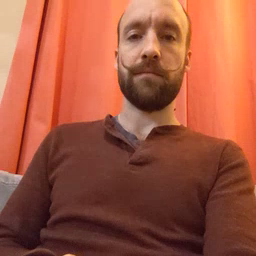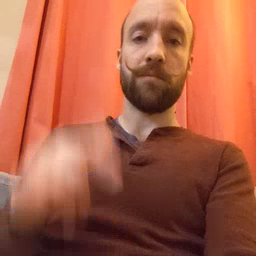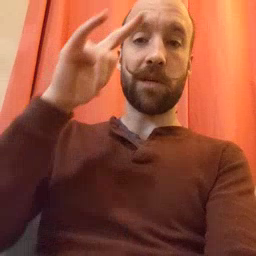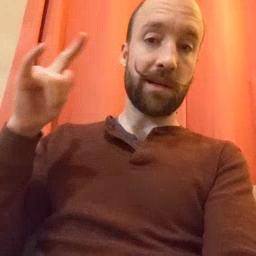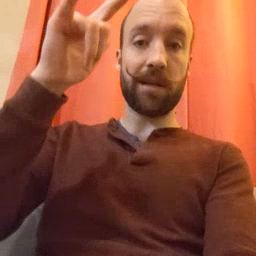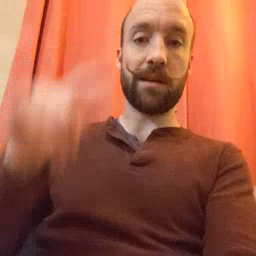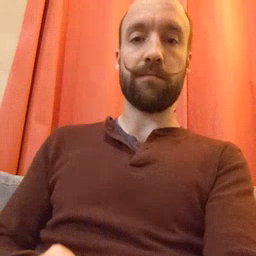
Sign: airplane